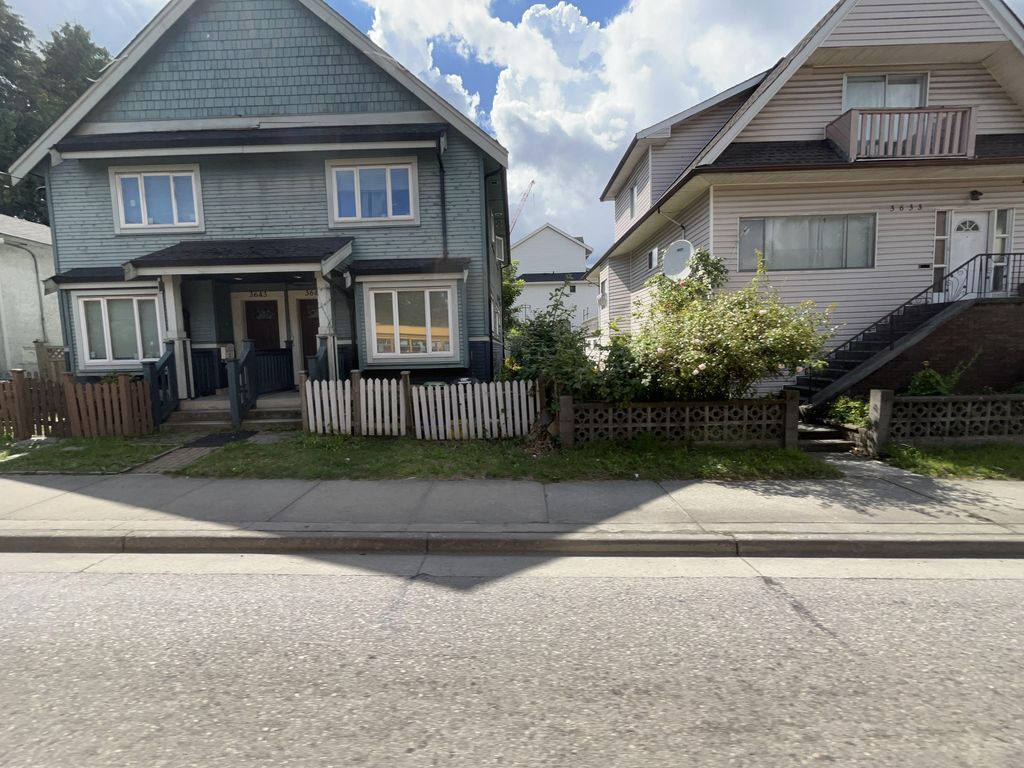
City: vancouver